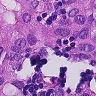
Metastatic tissue present: yes